Field crop: maize
Growth stage: 2
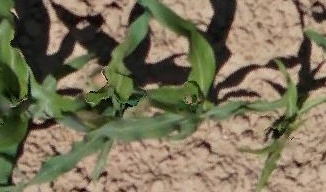
Species: maize